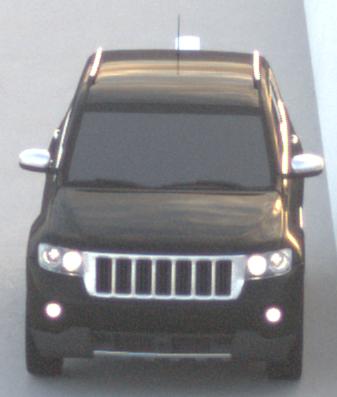
Make: Jeep
Model: Grand Cherokee
Detailed model: WK2
Model produced from: 2010
Model produced until: 2021
Doors: 5
Color: black
Road condition: dry road
Daytime: sunrise or sunset
Contrast: low contrast